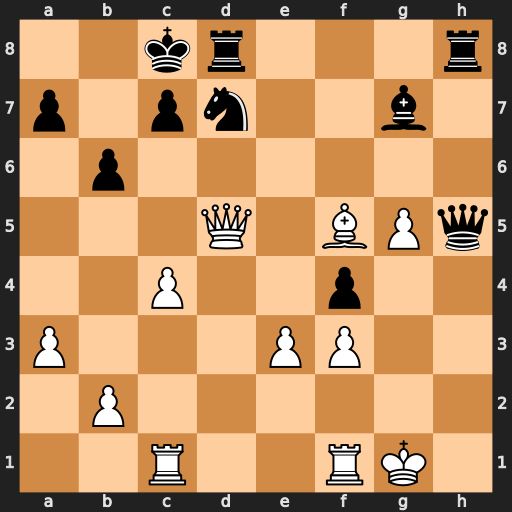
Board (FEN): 2kr3r/p1pn2b1/1p6/3Q1BPq/2P2p2/P3PP2/1P6/2R2RK1
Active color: w
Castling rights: -
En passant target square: -
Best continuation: Qa8#